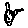
Label: bird